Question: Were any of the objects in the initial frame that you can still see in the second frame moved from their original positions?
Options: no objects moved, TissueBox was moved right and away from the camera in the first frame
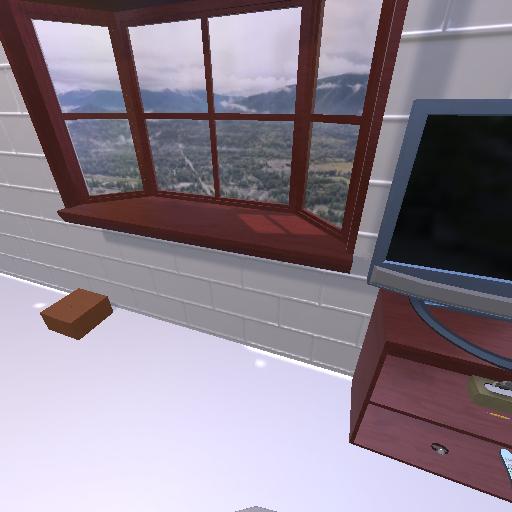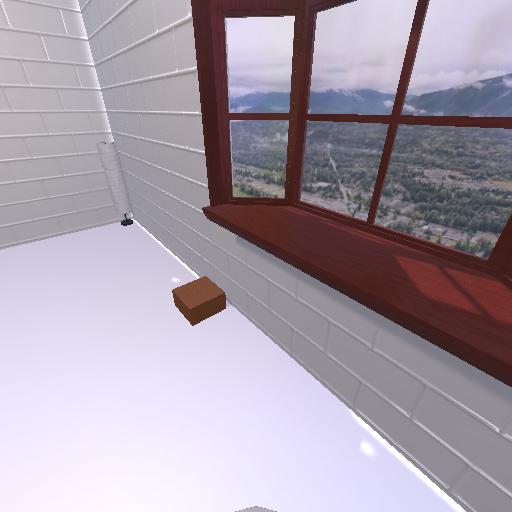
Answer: no objects moved